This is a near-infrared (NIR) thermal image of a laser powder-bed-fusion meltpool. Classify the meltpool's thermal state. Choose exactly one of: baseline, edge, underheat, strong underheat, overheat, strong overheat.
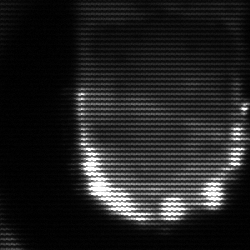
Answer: baseline